Field crop: maize
Growth stage: 2
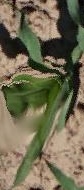
Species: maize